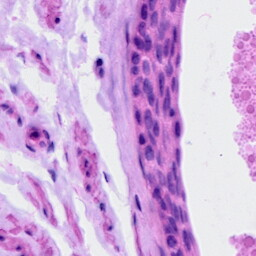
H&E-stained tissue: Ovarian